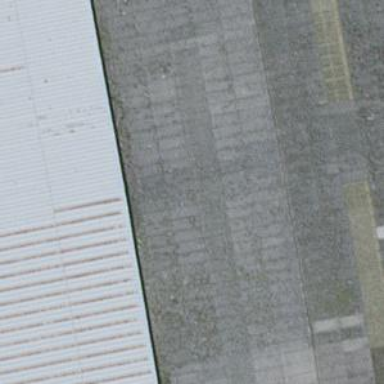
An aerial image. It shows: Industrial building.